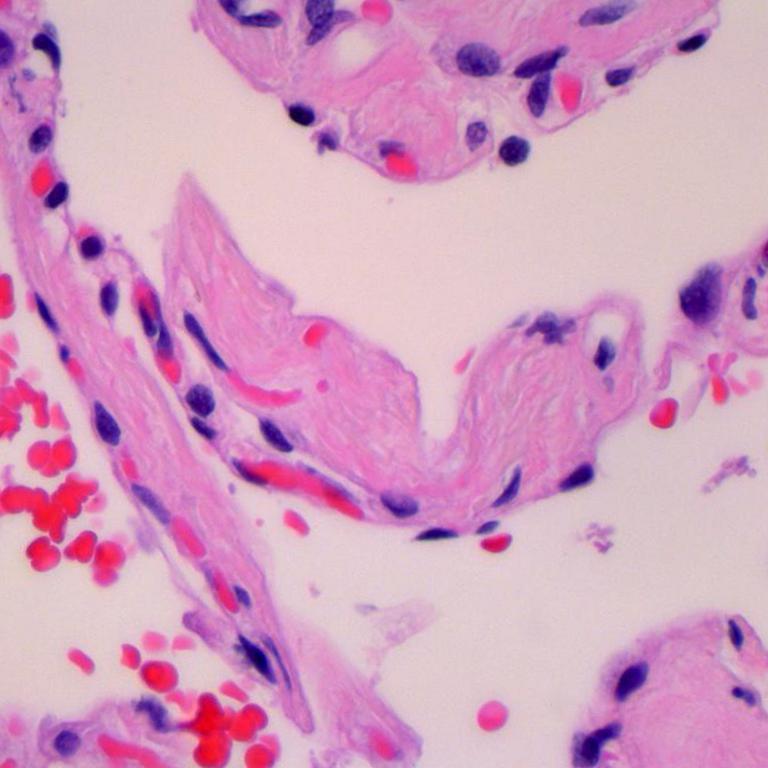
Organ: lung
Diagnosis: benign